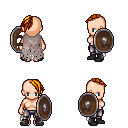
a pixel art fantasy rpg character, female body template, human, light skin, gray tattered cape, metal pants, dark blonde long mohawk hairstyle, black shoes, shield, four views (front, back, left, right), 2x2 character sprite sheet, small pixel art, hard edges, no anti-aliasing